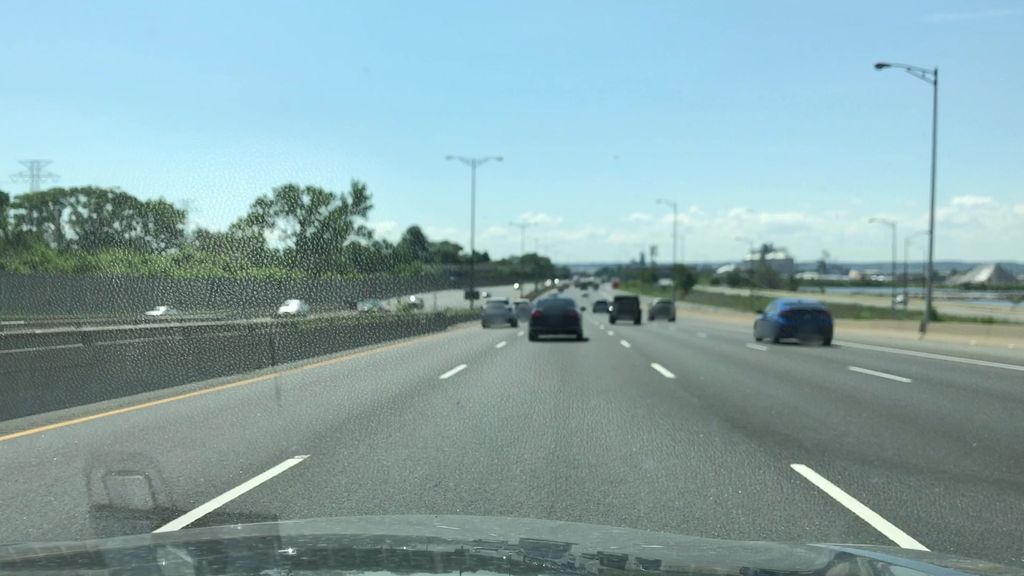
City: hamilton